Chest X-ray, PA view. Patient: 37 years old, sex M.
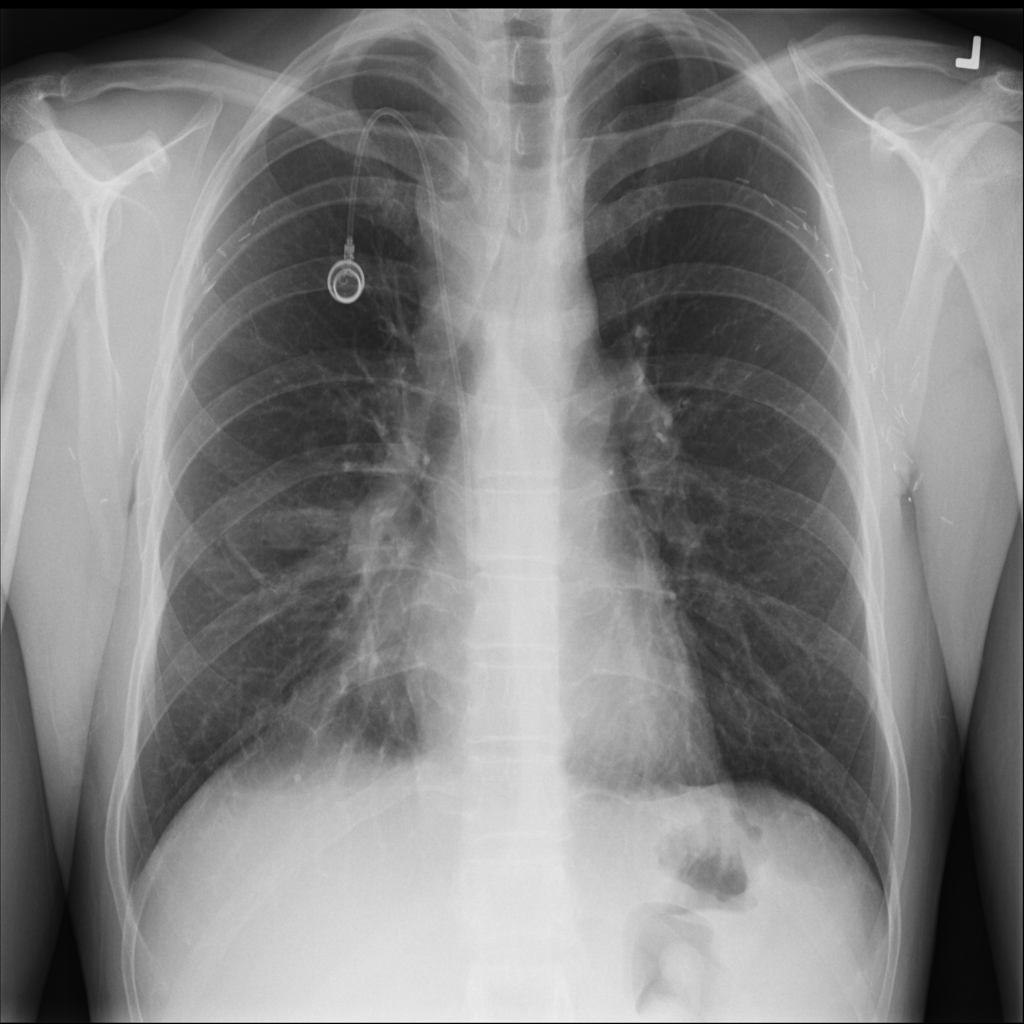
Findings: Atelectasis, Mass